Interaction volume radius: 10 \u00c5
Interaction volume height: 10 \u00c5
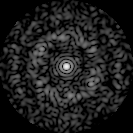
Disorder parameter: 0.7802